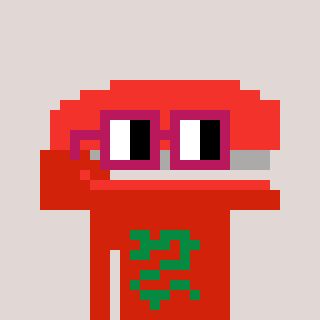
a pixel art character with square dark red glasses, a stapler-shaped head and a red-colored body on a warm background